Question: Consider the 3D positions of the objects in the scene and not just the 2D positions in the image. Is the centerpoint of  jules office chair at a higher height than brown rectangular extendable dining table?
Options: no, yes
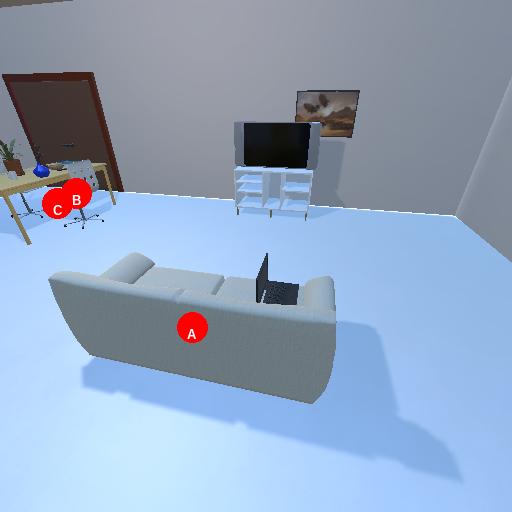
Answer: no